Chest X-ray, PA view. Patient: 67 years old, sex M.
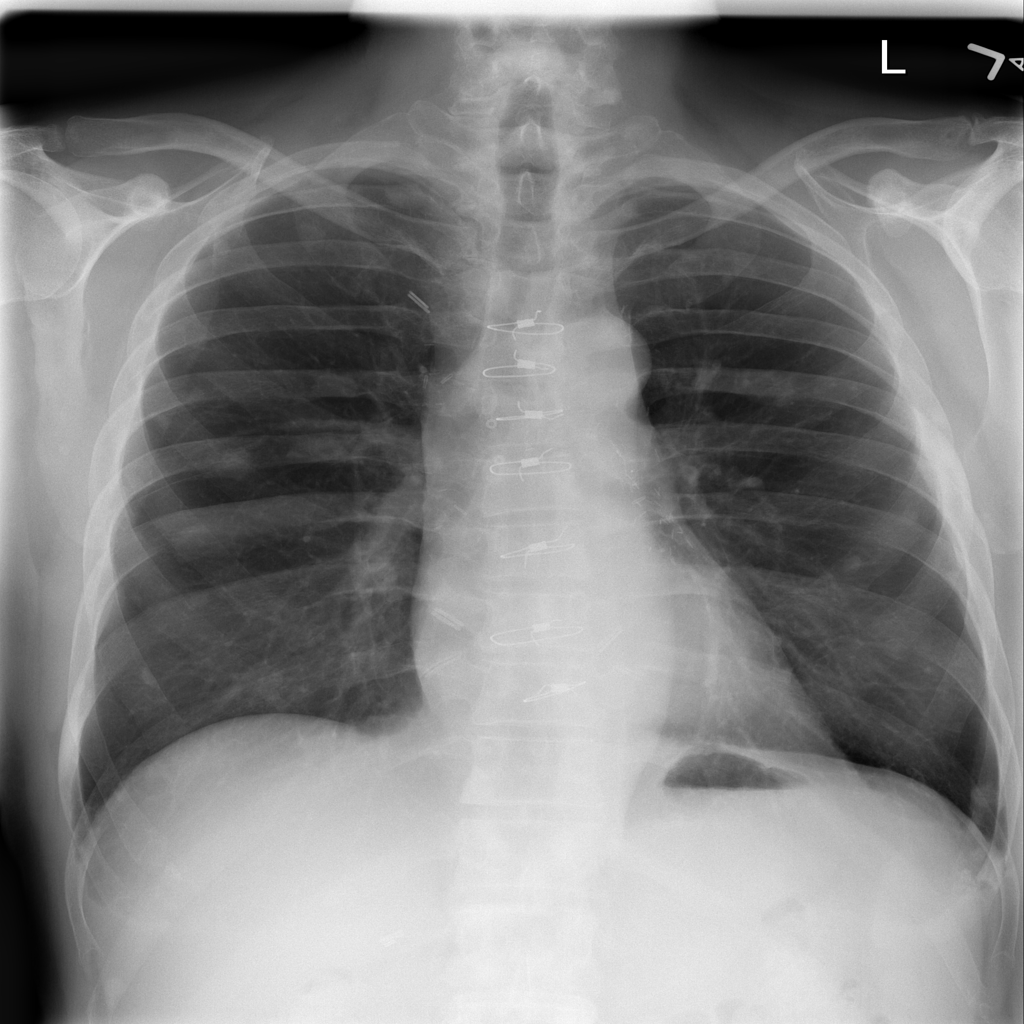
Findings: Pleural_Thickening